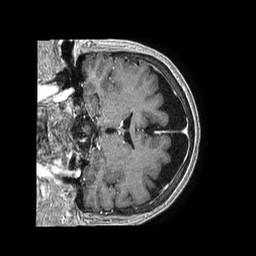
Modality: T1w
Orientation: coronal
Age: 63
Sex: female
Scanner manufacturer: philips
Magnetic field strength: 1.5 T
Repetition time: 0.007614 s
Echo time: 0.003462 s